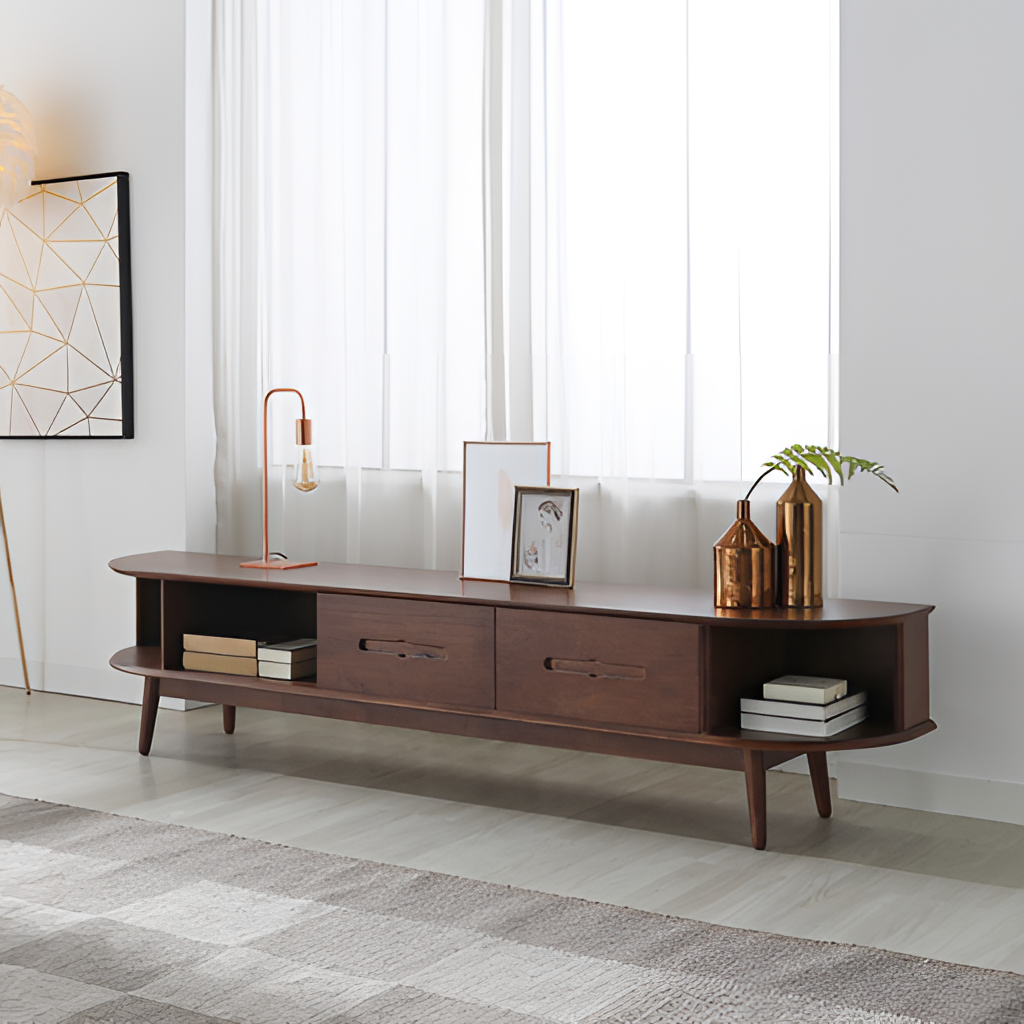
wood console table, living room, white fabric wallpaper, with solid pattern, mid-century modern, wood flooring, with checkerboard pattern